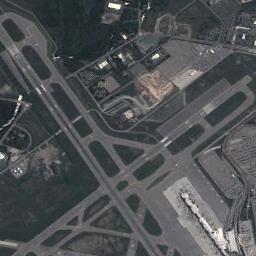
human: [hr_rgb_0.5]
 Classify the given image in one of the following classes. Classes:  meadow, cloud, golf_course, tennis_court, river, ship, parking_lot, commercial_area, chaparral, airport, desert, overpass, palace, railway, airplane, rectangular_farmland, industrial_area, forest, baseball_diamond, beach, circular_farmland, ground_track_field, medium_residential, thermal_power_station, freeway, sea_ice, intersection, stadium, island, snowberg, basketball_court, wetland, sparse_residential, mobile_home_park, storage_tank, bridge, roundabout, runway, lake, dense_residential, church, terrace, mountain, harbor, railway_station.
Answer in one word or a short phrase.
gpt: airport